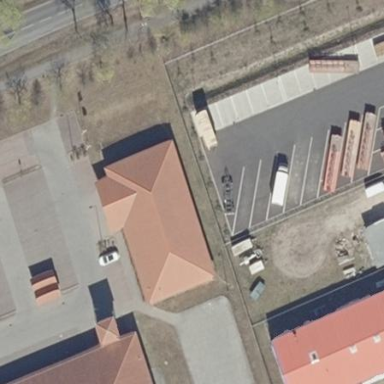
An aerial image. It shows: Hipped roof retail building.